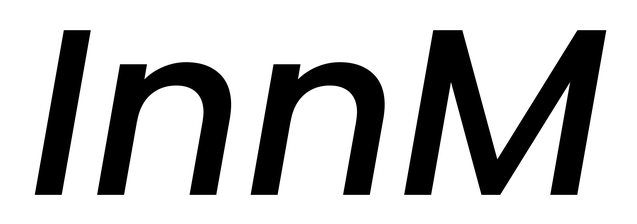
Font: Poppins-MediumItalic